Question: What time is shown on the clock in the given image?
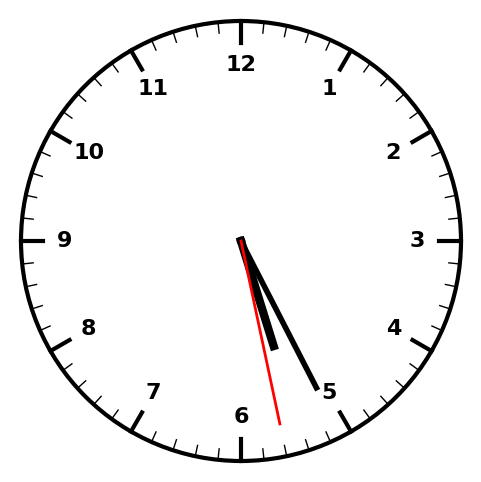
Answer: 05:25:28